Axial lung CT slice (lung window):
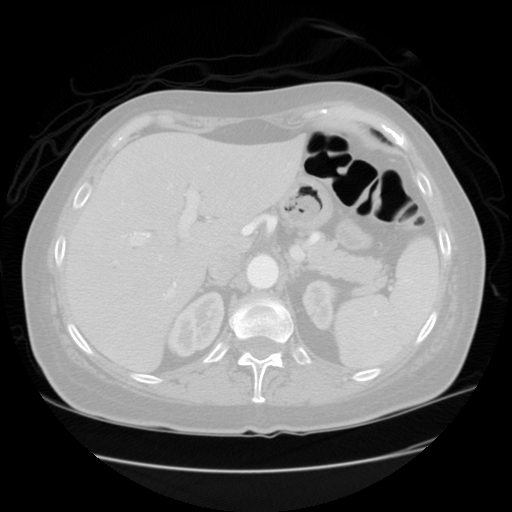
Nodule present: no